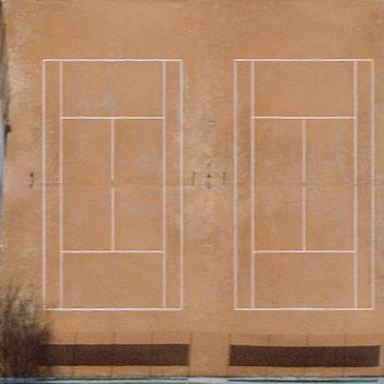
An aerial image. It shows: Clay tennis court in leisure land pitch.